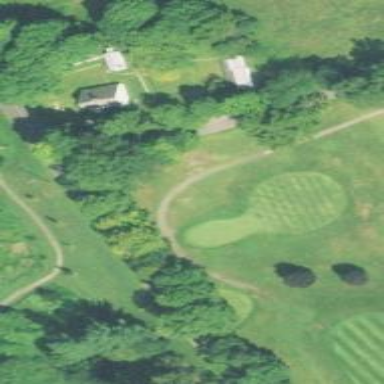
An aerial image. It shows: View of golf hole.